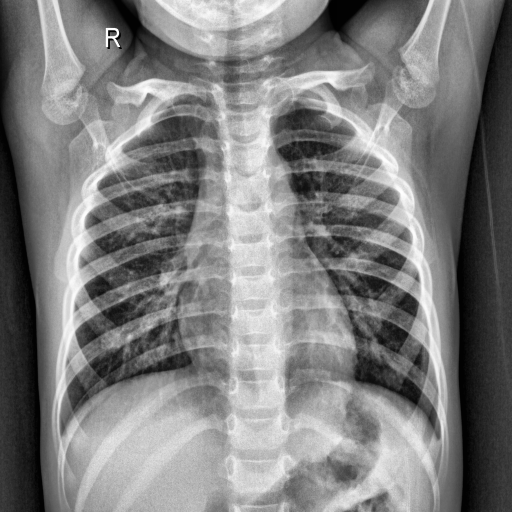
Finding: NORMAL